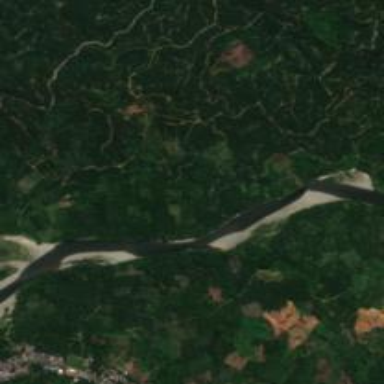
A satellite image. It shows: Beautiful view of river.